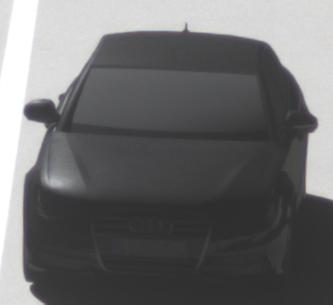
Make: Audi
Model: A6 2.0 TFSI
Detailed model: A6 (C7) Limousine
Model produced from: 2011/10
Model produced until: 2014/09
Doors: 4
Color: black
Road condition: dry road
Daytime: midday
Contrast: high contrast